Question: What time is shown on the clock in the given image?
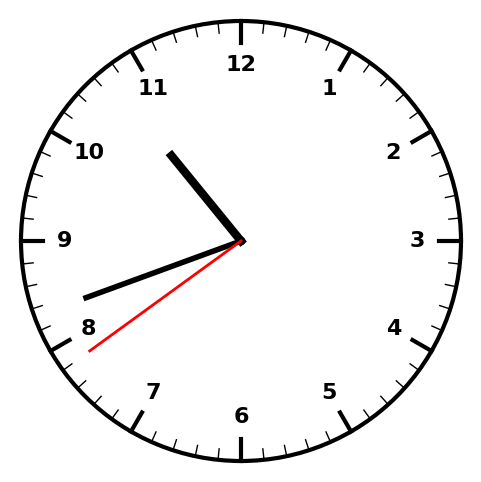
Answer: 10:41:39